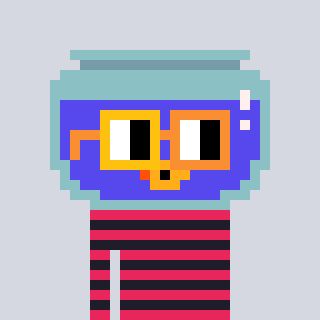
a pixel art character with square yellow and orange glasses, a goldfish-shaped head and a grayscale-colored body on a cool background